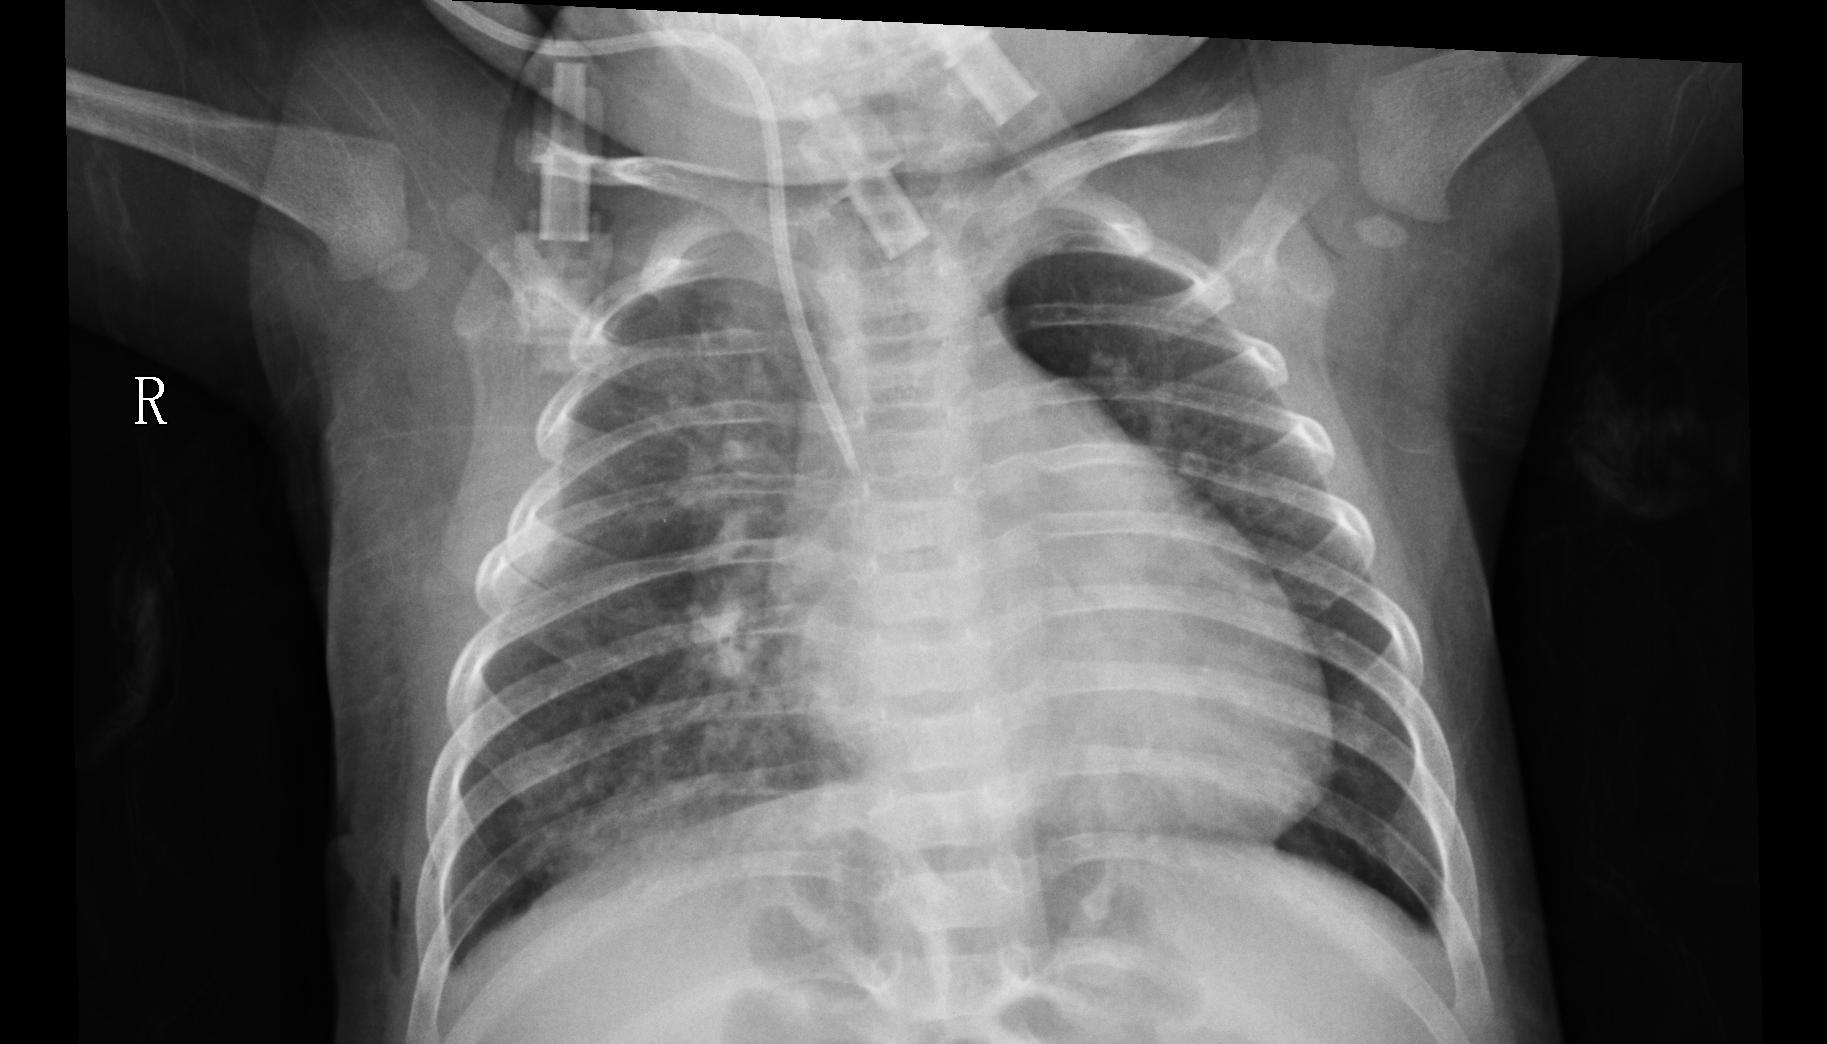
Diagnosis: PNEUMONIA